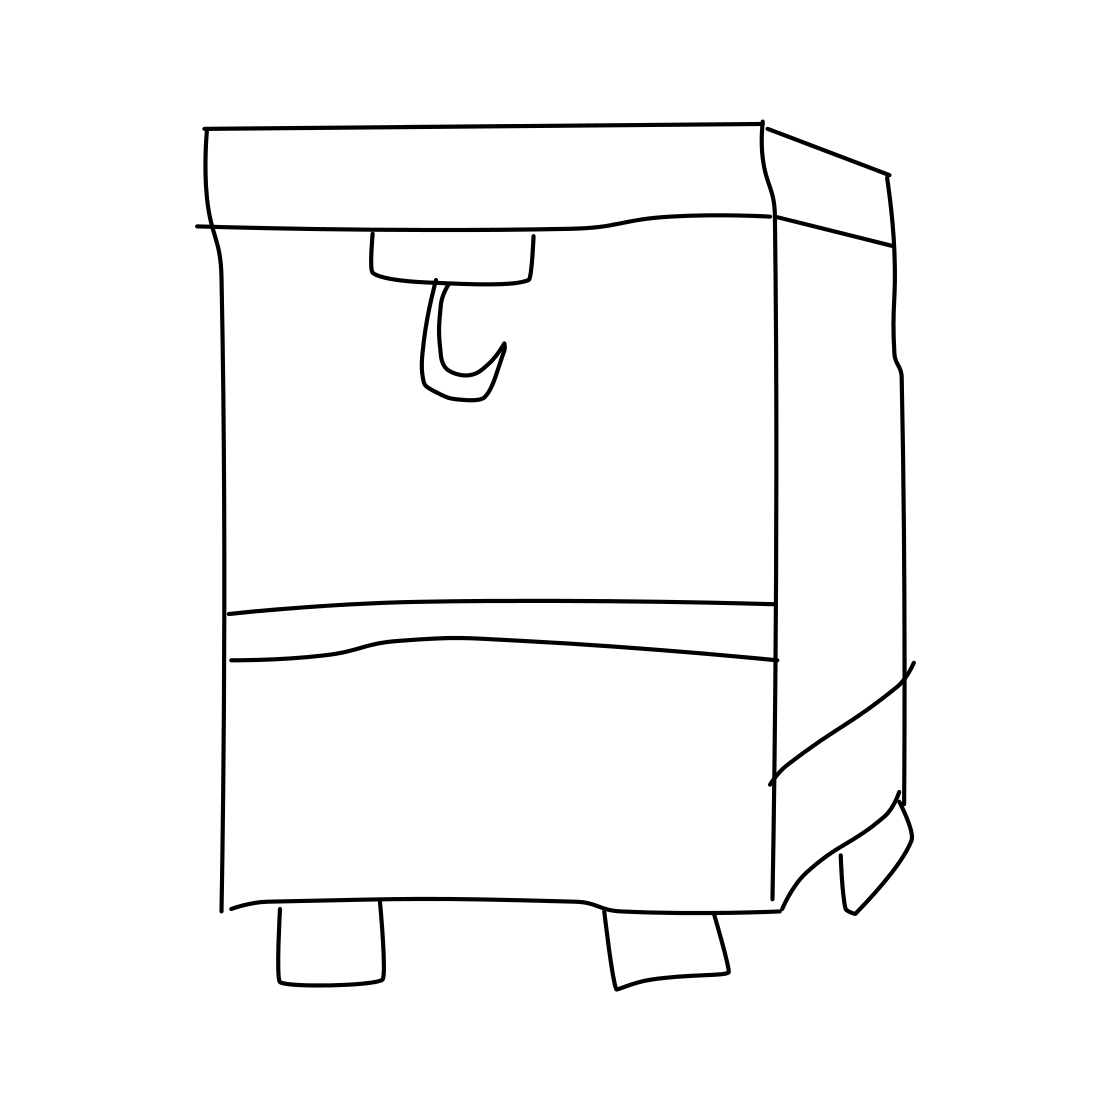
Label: crane (machine)